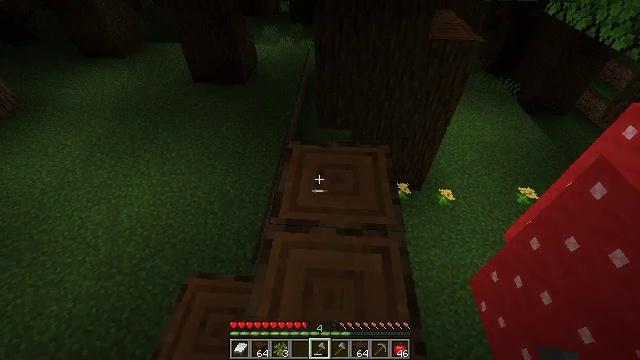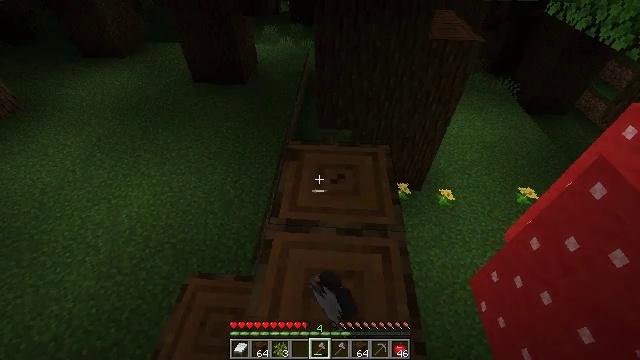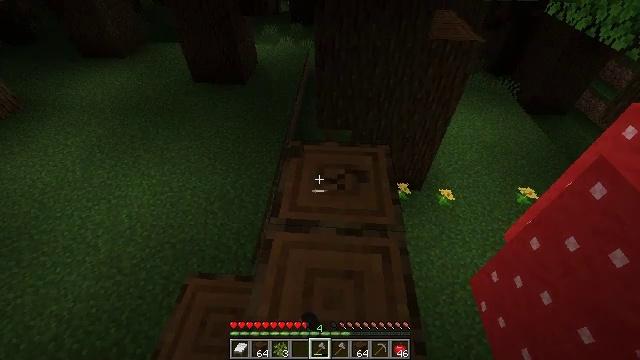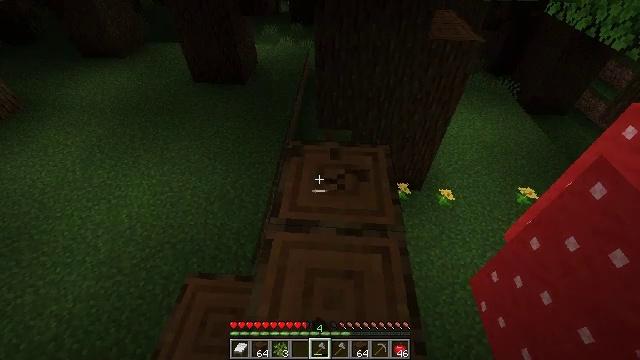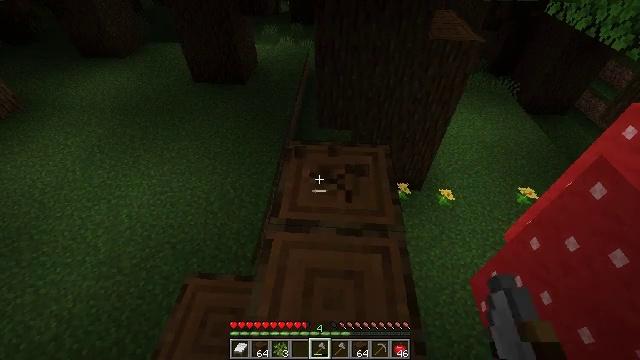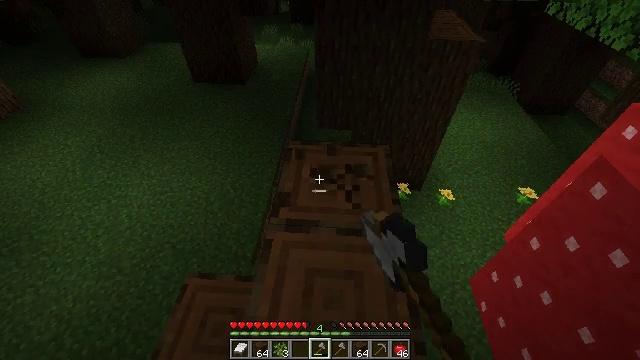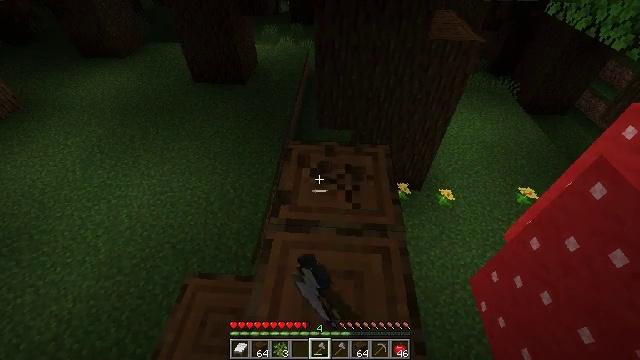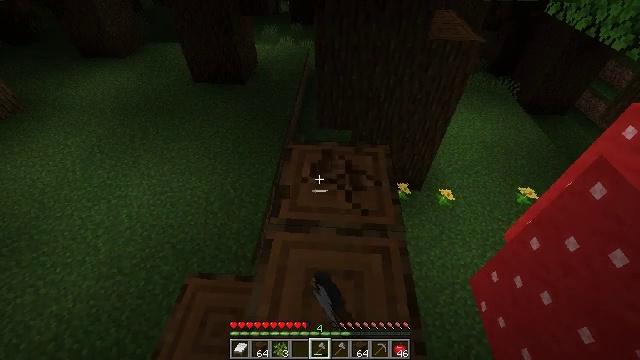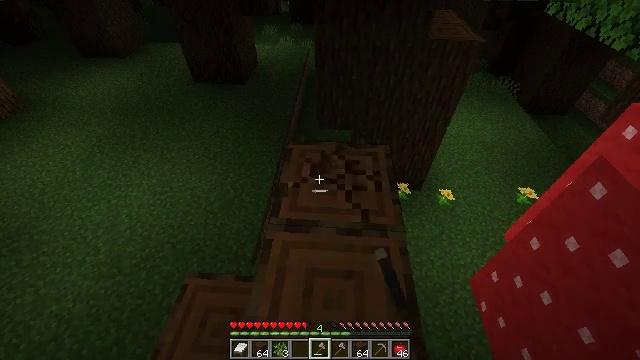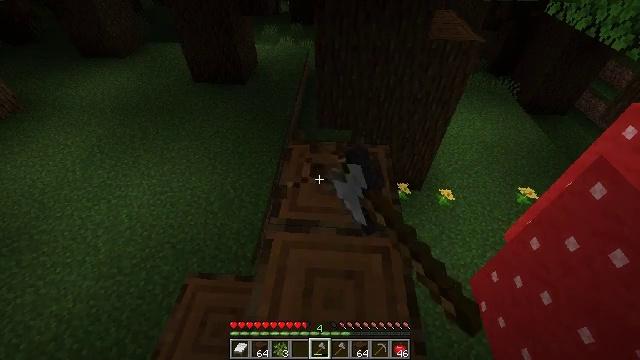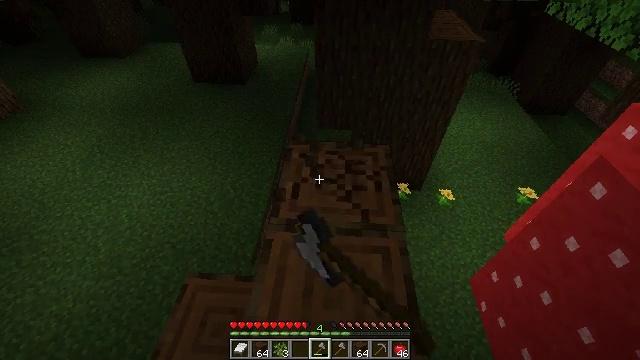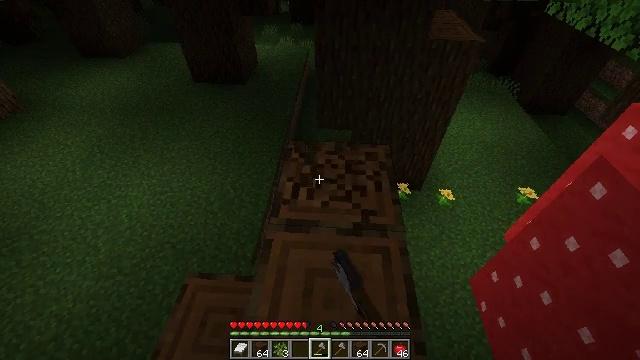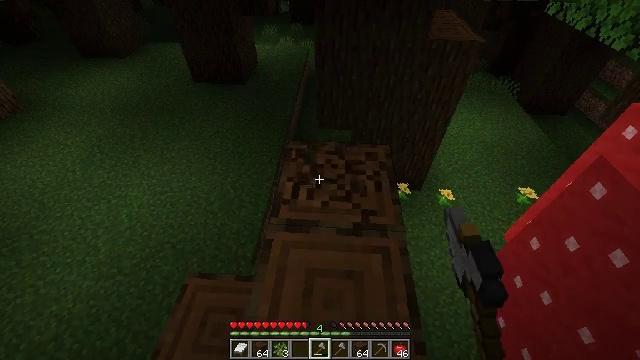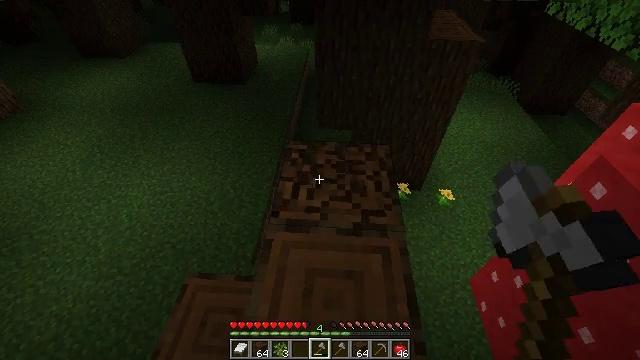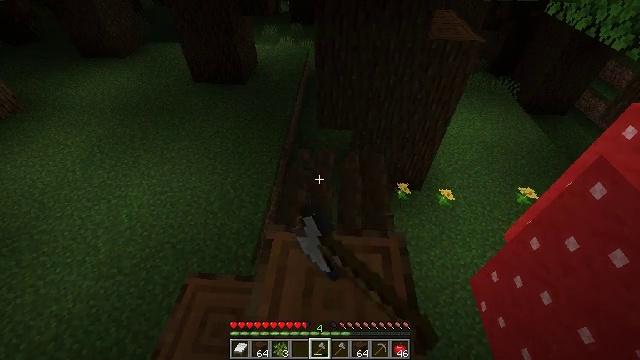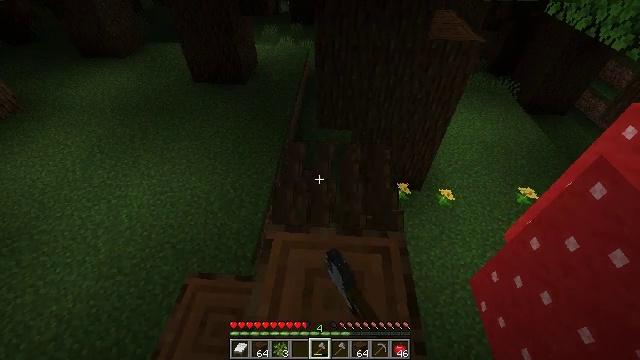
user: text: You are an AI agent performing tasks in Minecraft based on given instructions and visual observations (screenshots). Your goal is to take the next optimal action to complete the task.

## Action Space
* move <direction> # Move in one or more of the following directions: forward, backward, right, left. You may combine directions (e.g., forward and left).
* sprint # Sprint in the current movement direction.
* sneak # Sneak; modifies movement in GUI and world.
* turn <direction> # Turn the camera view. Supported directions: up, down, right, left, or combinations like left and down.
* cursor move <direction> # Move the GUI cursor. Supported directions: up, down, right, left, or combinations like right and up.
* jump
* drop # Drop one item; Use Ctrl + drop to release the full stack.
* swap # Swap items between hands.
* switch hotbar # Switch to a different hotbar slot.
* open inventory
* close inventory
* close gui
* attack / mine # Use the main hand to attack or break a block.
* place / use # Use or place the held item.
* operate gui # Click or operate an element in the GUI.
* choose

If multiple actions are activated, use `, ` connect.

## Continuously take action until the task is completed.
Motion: motion action
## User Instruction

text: Chop down the dark oak log.
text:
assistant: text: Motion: attack / mine
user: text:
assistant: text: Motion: attack / mine
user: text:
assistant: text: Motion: attack / mine
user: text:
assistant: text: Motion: attack / mine
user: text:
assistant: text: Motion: attack / mine
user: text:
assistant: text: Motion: attack / mine
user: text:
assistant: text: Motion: attack / mine
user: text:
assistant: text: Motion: attack / mine
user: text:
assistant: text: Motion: attack / mine
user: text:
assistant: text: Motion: attack / mine
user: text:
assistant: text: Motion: attack / mine
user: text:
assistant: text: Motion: attack / mine
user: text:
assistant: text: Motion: attack / mine
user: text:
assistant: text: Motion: attack / mine
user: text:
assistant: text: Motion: attack / mine
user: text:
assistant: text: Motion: attack / mine
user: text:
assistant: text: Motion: attack / mine
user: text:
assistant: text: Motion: turn down, attack / mine
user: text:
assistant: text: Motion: turn right and down, attack / mine
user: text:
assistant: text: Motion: turn right and down, attack / mine
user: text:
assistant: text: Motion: turn right and down, attack / mine
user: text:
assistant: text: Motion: turn down, attack / mine
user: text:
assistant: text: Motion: turn down, attack / mine
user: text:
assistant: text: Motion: attack / mine
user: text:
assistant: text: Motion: attack / mine
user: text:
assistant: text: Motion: attack / mine
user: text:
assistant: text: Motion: attack / mine
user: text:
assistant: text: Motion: attack / mine
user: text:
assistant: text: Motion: attack / mine
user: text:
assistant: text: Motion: attack / mine